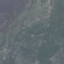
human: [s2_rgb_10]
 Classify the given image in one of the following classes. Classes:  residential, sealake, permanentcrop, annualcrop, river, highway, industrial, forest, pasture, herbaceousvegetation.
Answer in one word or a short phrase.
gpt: HerbaceousVegetation